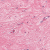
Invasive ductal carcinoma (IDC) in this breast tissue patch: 0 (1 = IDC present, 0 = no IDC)